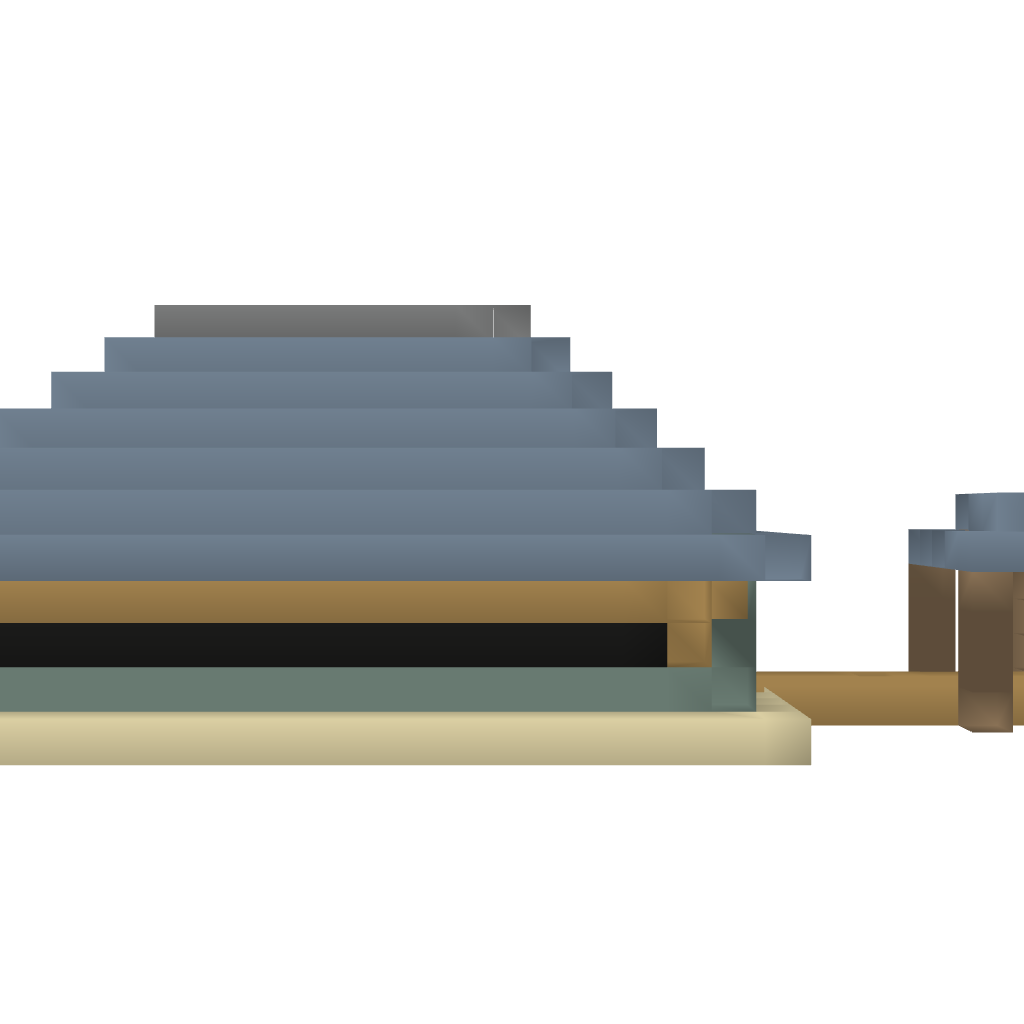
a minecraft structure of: Beach House with Carmine